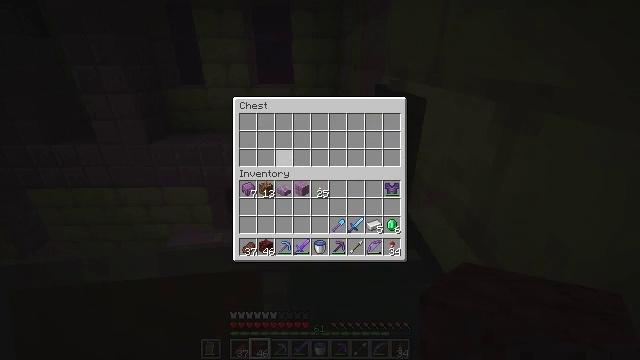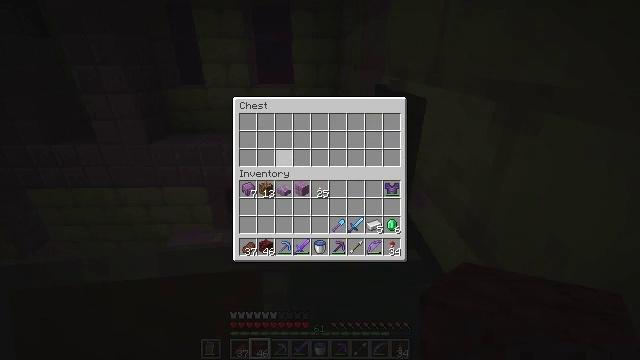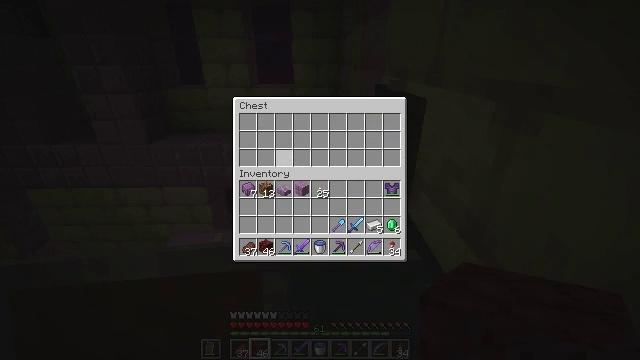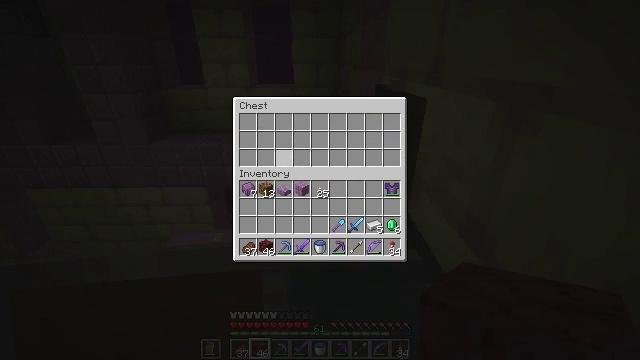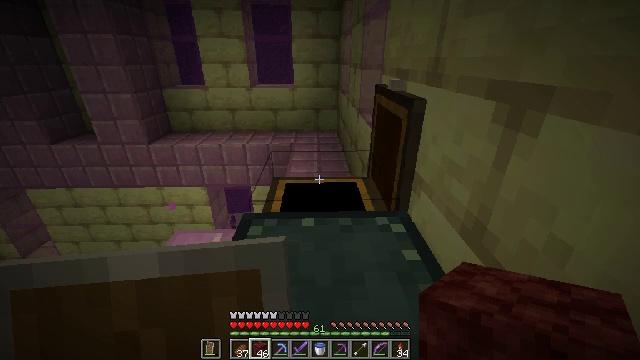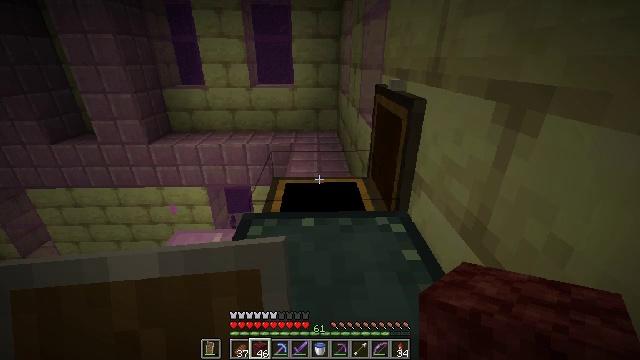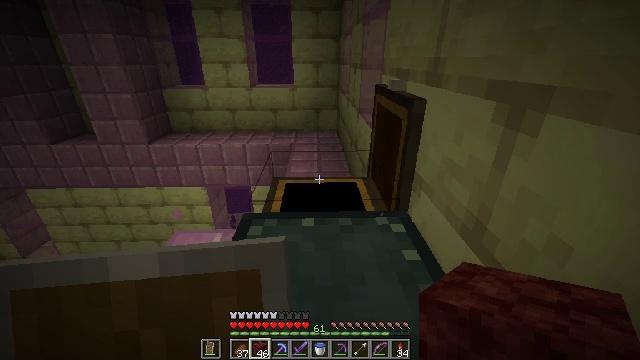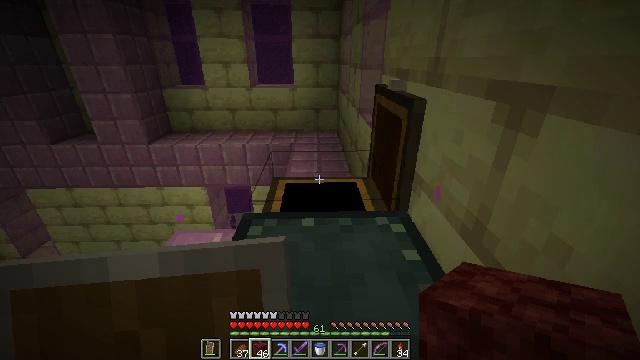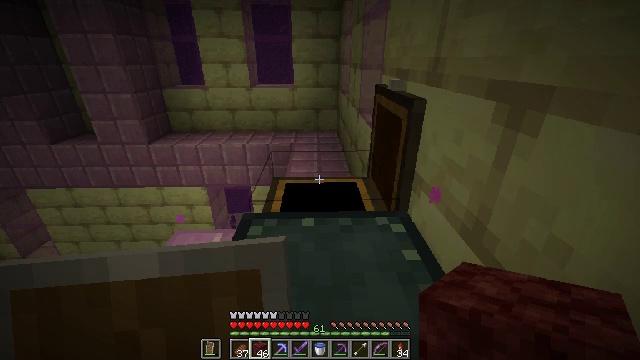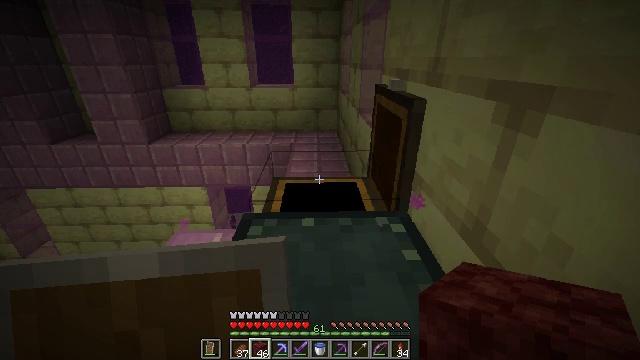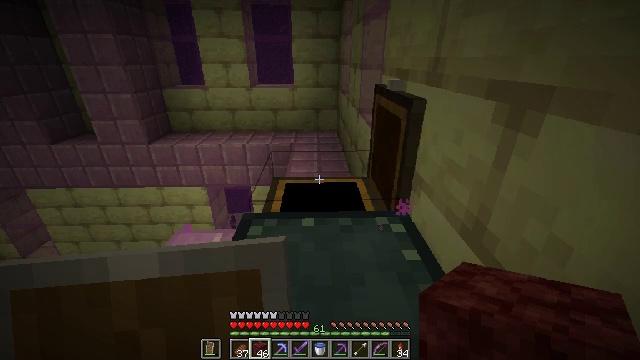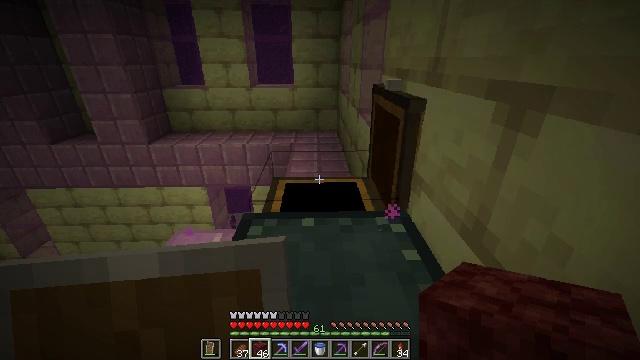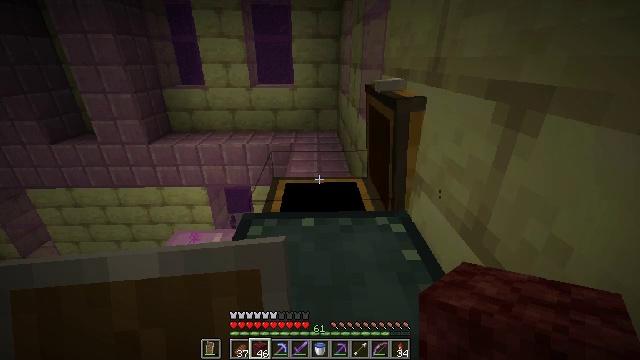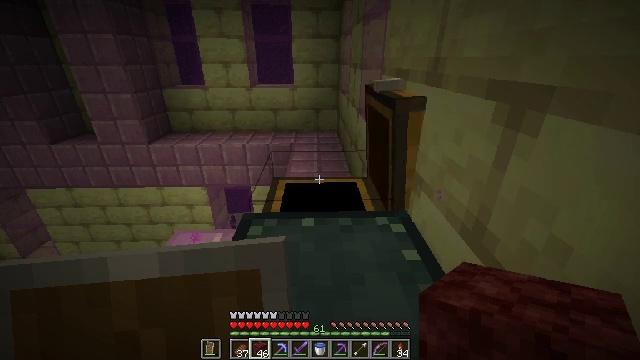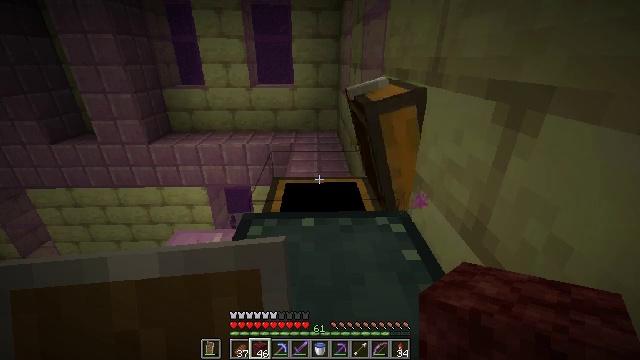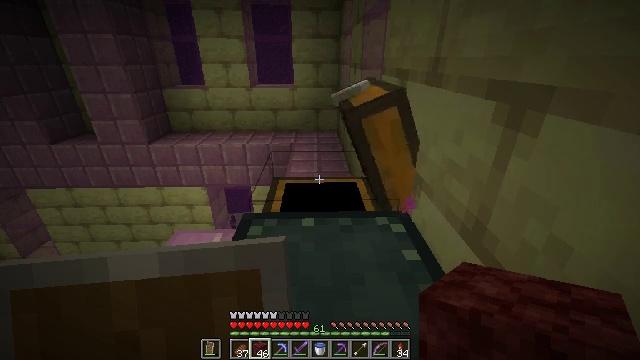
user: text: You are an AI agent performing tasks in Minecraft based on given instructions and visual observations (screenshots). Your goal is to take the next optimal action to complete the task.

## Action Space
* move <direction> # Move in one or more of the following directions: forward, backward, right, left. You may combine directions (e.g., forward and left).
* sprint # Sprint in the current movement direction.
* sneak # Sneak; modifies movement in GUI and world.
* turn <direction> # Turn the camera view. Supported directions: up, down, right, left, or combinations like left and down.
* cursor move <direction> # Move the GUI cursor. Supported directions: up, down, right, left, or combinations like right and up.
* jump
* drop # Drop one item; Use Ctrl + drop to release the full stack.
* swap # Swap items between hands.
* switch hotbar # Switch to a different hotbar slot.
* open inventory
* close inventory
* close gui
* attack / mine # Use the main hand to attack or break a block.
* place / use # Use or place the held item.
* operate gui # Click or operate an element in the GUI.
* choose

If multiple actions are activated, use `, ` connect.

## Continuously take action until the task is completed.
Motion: motion action
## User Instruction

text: Mine a chest to move it.
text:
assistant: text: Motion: sneak
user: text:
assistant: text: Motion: sneak
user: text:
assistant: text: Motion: sneak
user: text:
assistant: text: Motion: sneak, open inventory
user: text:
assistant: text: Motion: open inventory
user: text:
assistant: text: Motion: open inventory
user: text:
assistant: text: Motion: open inventory
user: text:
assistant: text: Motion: no_op
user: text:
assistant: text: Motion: no_op
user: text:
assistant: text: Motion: no_op
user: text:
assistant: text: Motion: no_op
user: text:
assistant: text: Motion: no_op
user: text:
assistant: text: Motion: no_op
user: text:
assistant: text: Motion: no_op
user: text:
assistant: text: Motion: no_op
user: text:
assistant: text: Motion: no_op
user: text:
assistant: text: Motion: no_op
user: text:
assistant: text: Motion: no_op
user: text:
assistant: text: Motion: no_op
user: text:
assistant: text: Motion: no_op
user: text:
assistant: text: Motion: no_op
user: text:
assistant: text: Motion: no_op
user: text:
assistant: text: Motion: no_op
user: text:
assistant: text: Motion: no_op
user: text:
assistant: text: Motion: no_op
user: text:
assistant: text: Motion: no_op
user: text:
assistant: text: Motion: no_op
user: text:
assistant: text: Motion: no_op
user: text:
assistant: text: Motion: no_op
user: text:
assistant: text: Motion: no_op